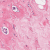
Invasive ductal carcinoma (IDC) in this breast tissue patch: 0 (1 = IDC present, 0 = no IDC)